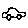
Label: car